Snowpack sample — Rabbit Ears Pass, Jackson County, Colorado, USA (12/17/25, 1:08 PM MST)
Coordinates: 40.387, -106.625
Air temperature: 34 °F
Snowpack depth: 46 cm
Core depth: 10 cm
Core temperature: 30.2 °F
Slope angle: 6°, slope face: 165°
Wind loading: medium
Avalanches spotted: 0
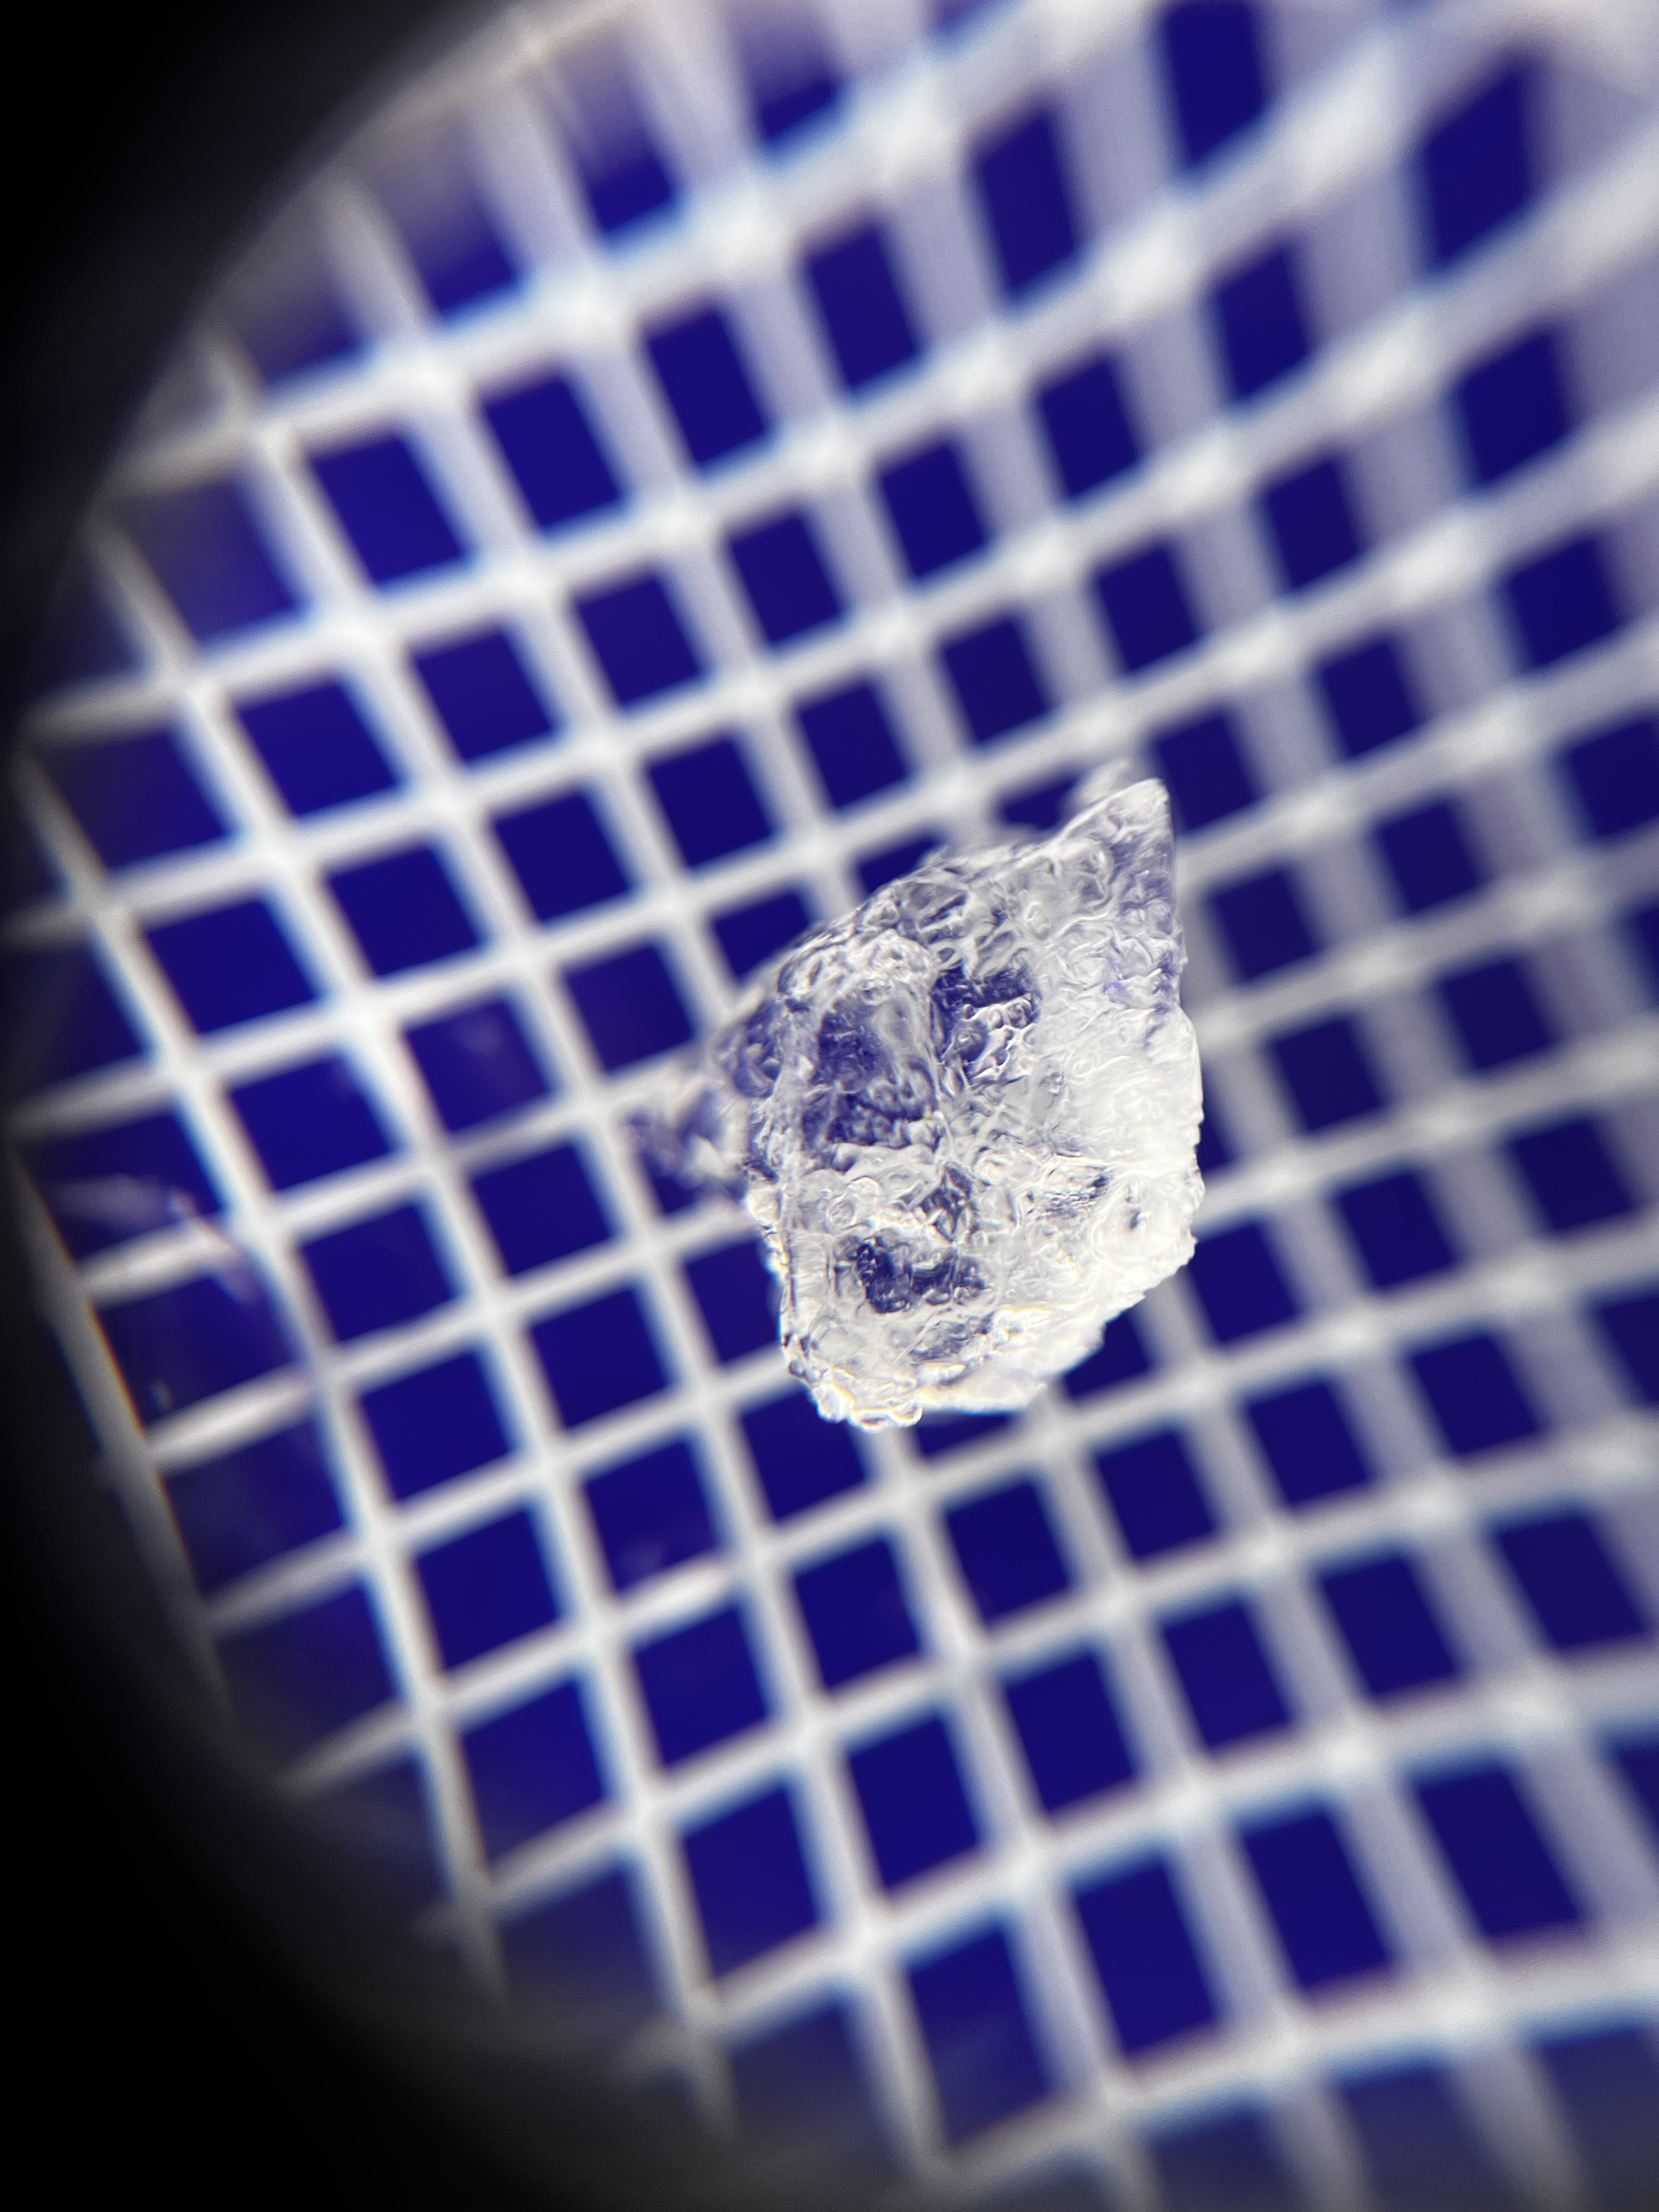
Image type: magnified_profile
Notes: No avalanches spotted nearby, although collected in a meadowy area with minimal risk on this face of the pass.